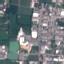
Land use / land cover class: Industrial